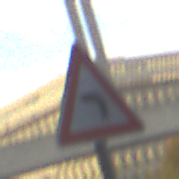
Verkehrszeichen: KurveLinks
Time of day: SunriseSunset
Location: Outdoor (Urban)
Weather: PartlyCloudy
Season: NotSpecified
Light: Natural